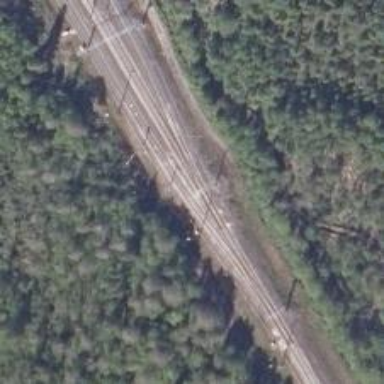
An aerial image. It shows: Electrified rail siding with contact line.